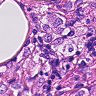
Metastatic tissue present: yes